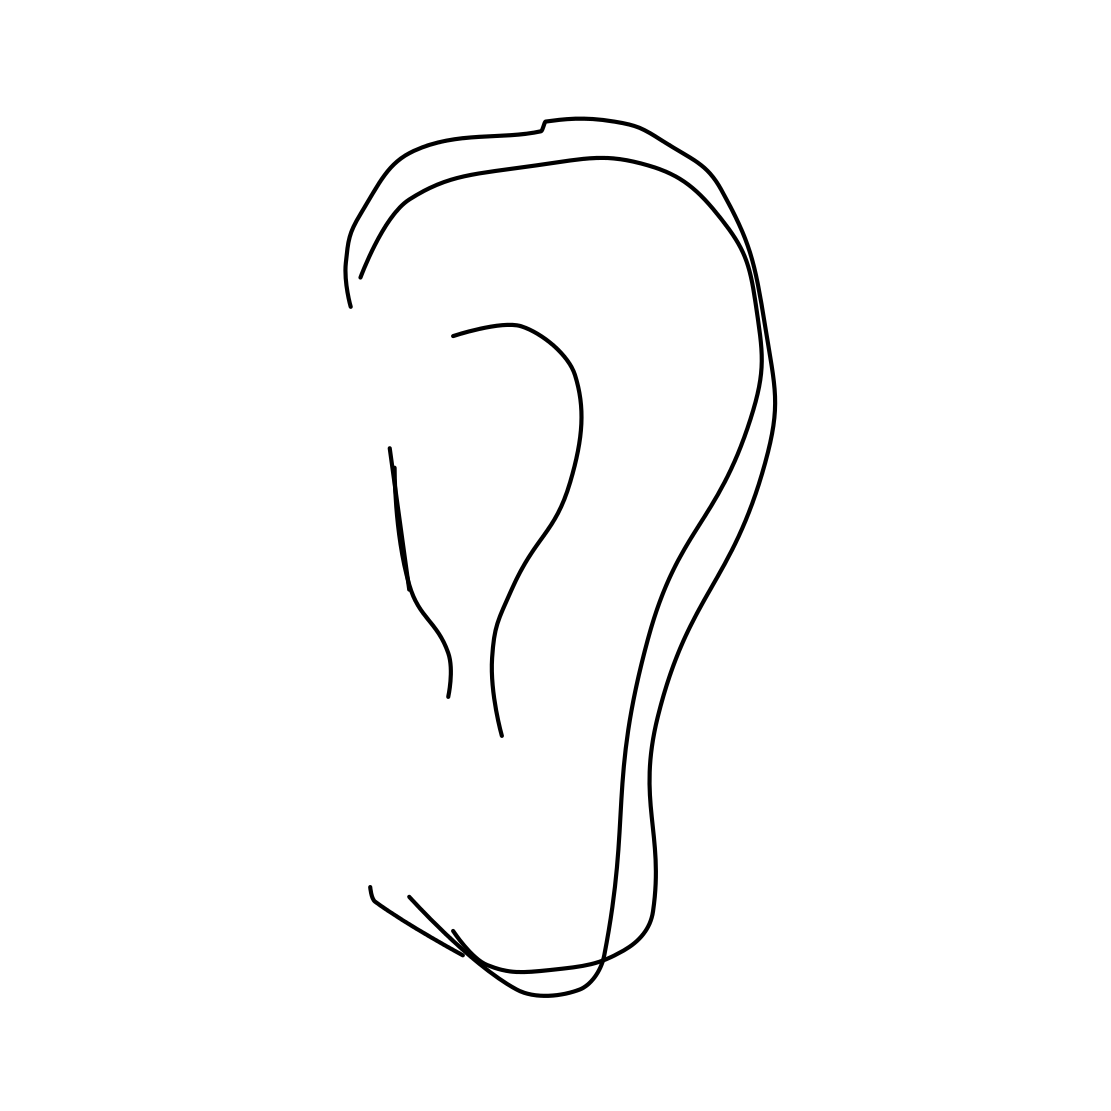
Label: ear